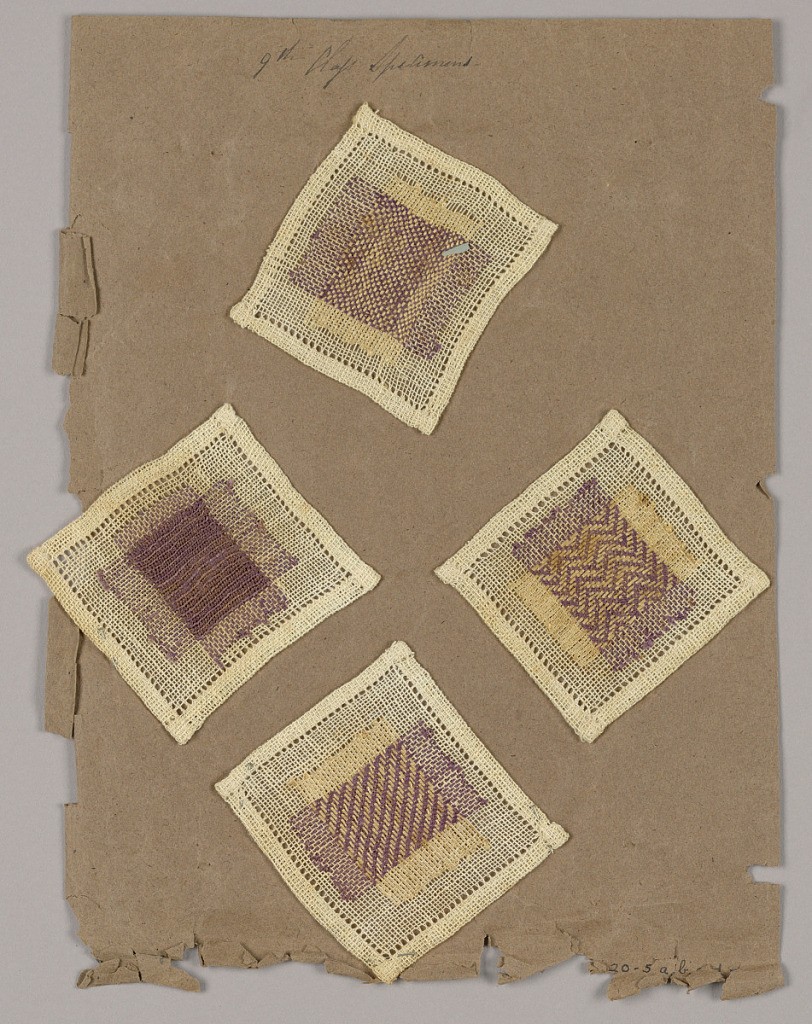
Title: Sewing instruction book samples
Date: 1829
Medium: linen Technique: darning and hem stitches on plain weave
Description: Squares of linen fabric, each one hemstitched and ornamented with a design worked in darning stitch in purple and yellow silk. Components a-h) marked ''9th Class Specimens."